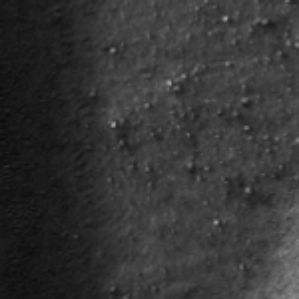
Label: frost